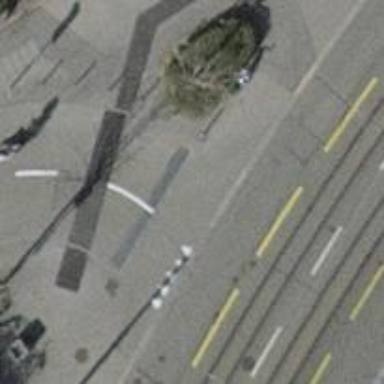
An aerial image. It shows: Unmarked crossing with traffic calming table on the road.